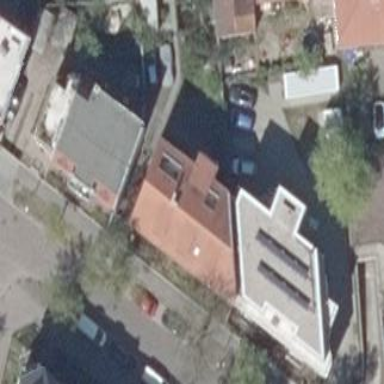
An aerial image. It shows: Residential building with flat roof covered in red roof tiles.